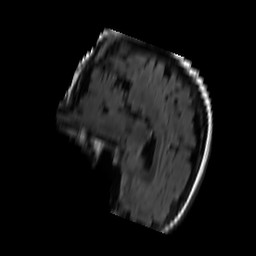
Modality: FLAIR
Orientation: sagittal
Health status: ill
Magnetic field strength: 3 T